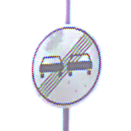
Verkehrszeichen: EndeUeberholverbot
Umgebung: Outdoor, Suburban
Tageszeit: Midday
Wetter: Overcast
Licht: Natural
Jahreszeit: NotSpecified
Kontrast: LowContrast